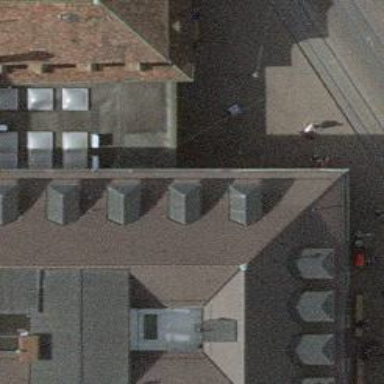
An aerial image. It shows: Asphalt sidewalk with covered arcade.